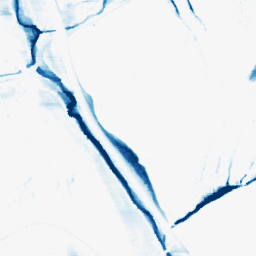
Category: morphological
Decomposition family: morphological_ellipse
Decomposition parameters: operation: closing
width: 5
height: 30
Upsampling method: regularized
Upsampling parameters: scale: 4
lambda_reg: 0.01
Upsampling scale: 4